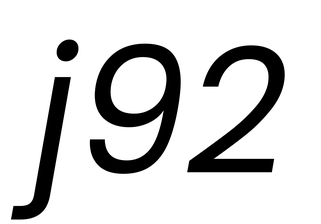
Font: Poppins-Italic